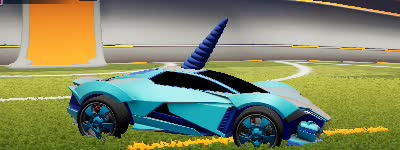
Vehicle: werewolf